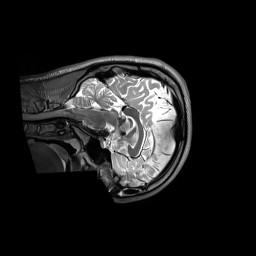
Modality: T2w
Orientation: sagittal
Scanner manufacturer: siemens
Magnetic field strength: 3 T
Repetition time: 3.2 s
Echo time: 0.406 s